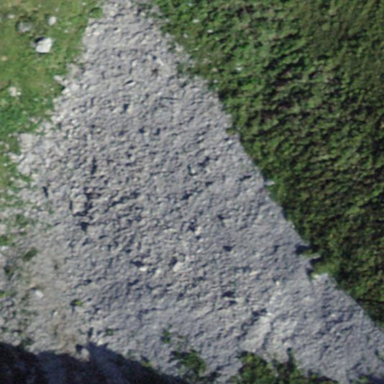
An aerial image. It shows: Scree landscape.